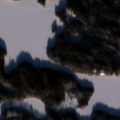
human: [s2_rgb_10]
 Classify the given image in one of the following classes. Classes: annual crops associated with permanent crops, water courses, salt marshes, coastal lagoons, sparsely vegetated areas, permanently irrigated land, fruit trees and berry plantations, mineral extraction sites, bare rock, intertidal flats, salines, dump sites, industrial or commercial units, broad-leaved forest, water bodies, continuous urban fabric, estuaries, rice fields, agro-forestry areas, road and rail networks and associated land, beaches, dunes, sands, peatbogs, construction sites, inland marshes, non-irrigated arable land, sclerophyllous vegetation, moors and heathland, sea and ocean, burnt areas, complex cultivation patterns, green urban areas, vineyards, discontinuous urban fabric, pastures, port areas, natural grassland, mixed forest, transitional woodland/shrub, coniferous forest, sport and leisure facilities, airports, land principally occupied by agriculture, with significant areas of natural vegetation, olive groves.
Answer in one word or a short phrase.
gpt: coniferous forest, mixed forest, water bodies